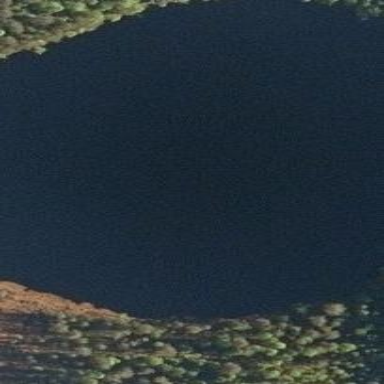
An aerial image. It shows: Serene lake.